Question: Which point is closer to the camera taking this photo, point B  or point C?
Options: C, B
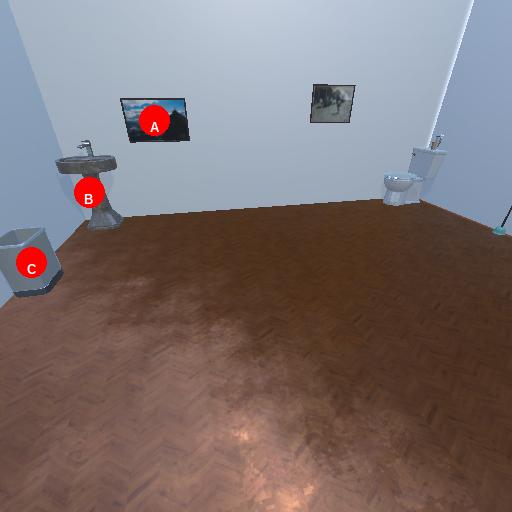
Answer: C